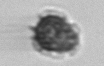
Label: Syracosphaera_pulchra